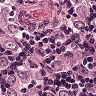
Metastatic tissue present: yes